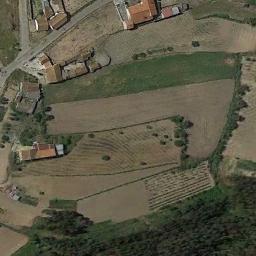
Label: terrace